Brain MRI, t1w sequence, axial 2D slice.
Patient: age 31, sex M, weight 80 kg, height 1.78 m
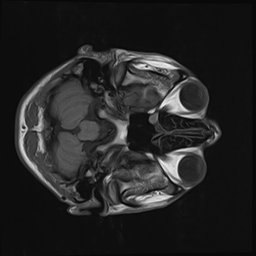